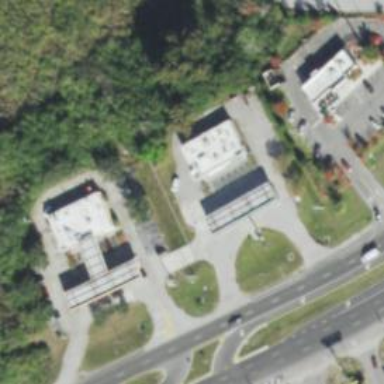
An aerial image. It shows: Convenience shop.